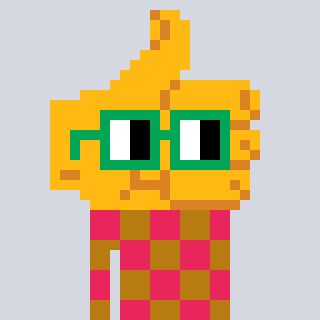
a pixel art character with square green glasses, a thumbsup-shaped head and a gold-colored body on a cool background